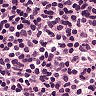
Metastatic tissue present: no